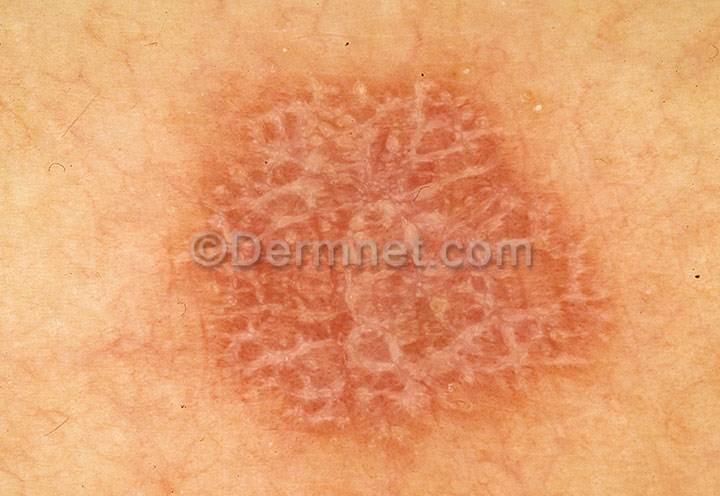
Disease: Nail Fungus and other Nail Disease